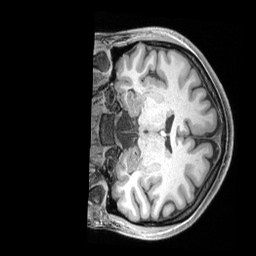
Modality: T1w
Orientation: coronal
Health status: healthy
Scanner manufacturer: siemens
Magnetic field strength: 3 T
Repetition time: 2.4 s
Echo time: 0.00201 s